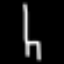
Label: chair